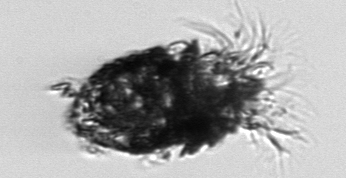
Label: Stenosemella_pacifica